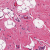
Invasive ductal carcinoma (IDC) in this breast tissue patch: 0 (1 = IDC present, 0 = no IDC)